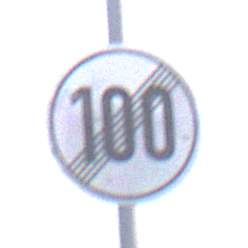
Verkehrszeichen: EndeGeschwindigkeit100
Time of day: SunriseSunset
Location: Outdoor (Nature)
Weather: Overcast
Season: NotSpecified
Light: Natural